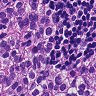
Metastatic tissue present: yes